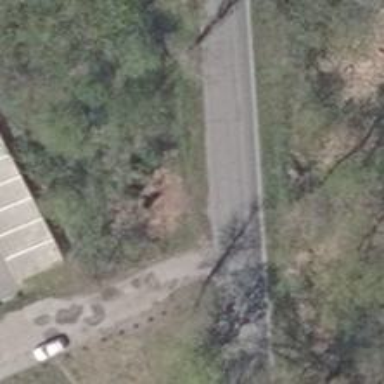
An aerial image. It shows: Tertiary road.